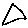
Label: triangle